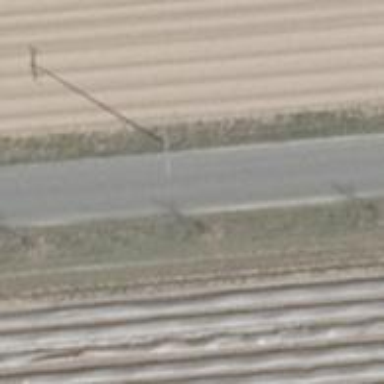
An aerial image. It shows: Power pole.